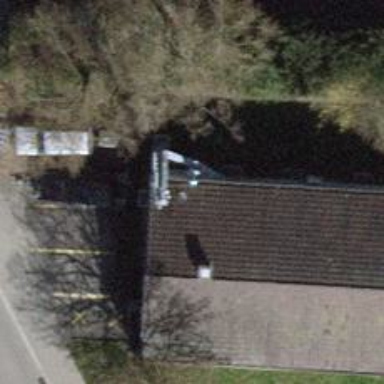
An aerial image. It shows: Mast tower used for communication.